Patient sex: M
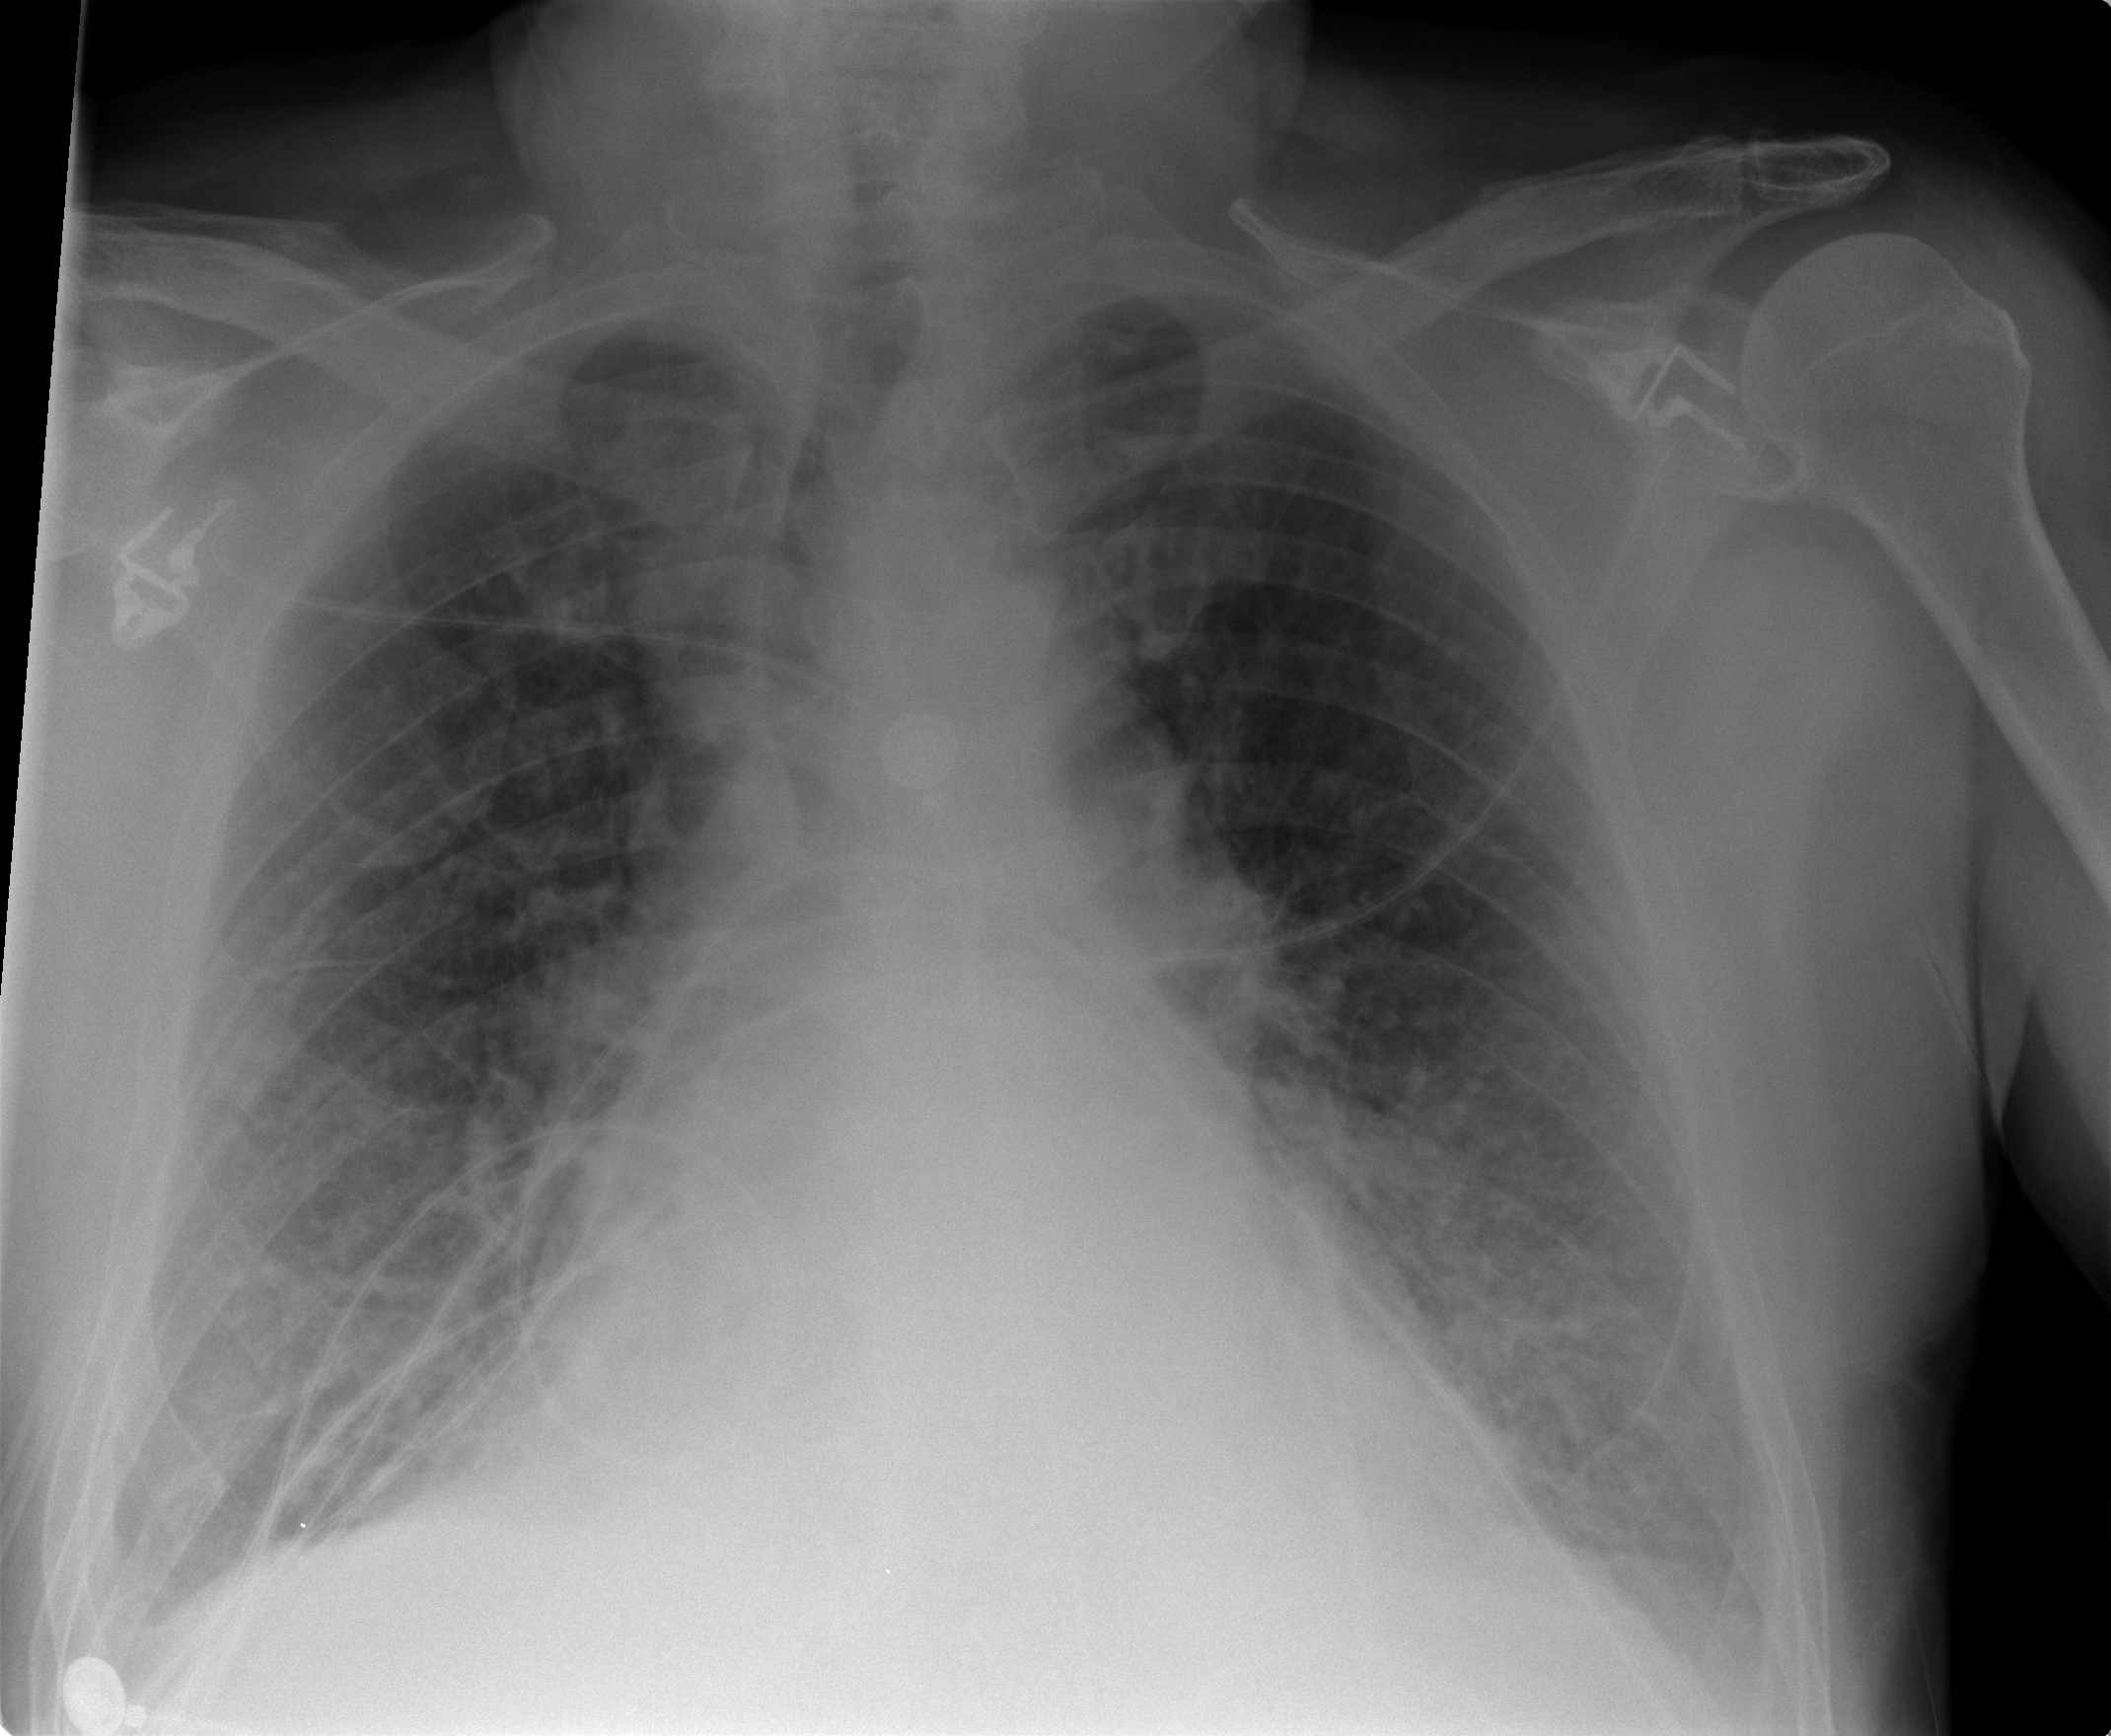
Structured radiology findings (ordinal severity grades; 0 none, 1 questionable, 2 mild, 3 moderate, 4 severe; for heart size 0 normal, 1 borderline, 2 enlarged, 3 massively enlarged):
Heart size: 2
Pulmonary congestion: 2
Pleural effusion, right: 2
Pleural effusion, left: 1
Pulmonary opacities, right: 2
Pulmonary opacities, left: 2
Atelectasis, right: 2
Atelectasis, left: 2